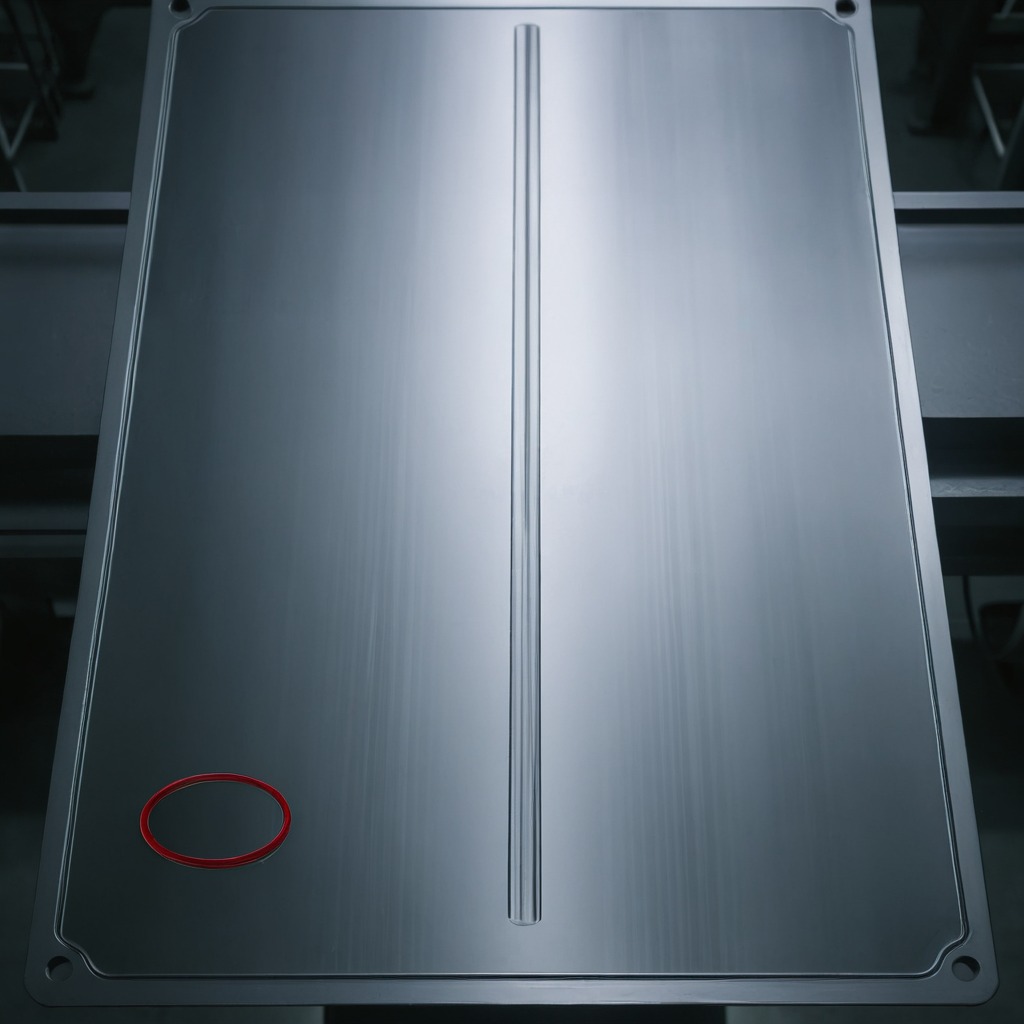
A rubber O-ring is lying on a metal table in a machine shop under fluorescent lights.